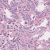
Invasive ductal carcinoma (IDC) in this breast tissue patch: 1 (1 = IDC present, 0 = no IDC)